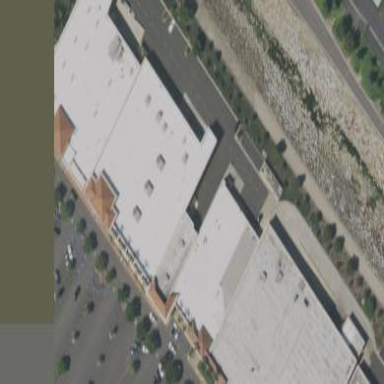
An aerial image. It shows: Department store building.